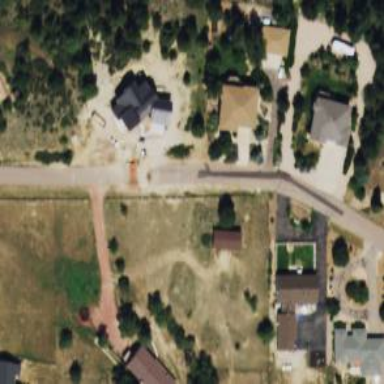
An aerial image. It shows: Residential road.